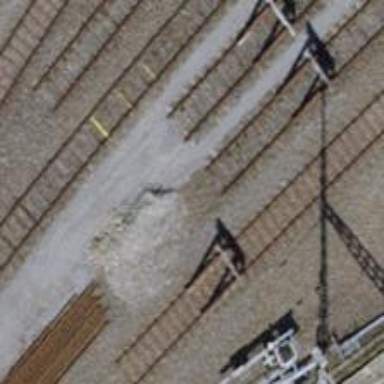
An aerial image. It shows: Railway buffer stop.